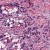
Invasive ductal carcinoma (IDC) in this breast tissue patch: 0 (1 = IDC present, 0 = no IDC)